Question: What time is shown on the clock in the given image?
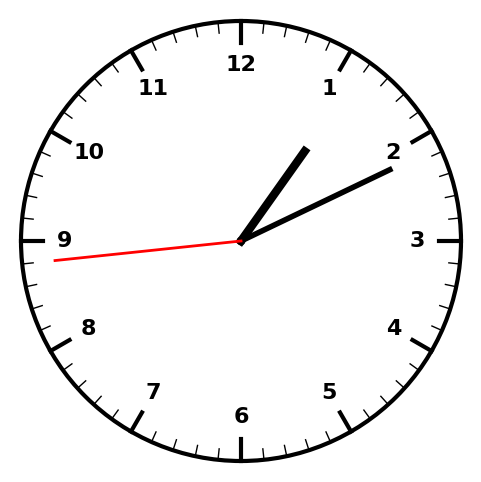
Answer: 01:10:44